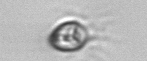
Label: Balanion